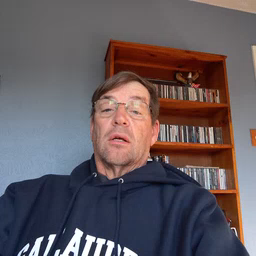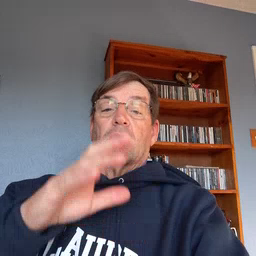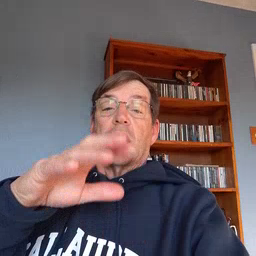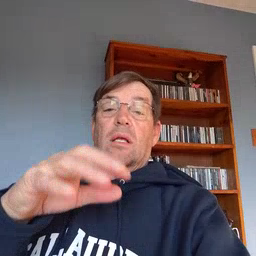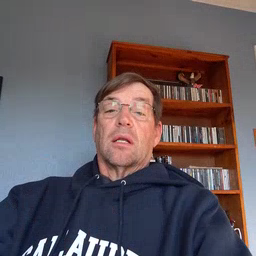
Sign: rain